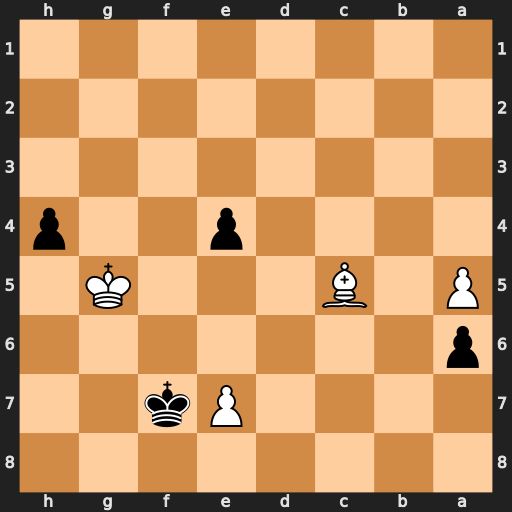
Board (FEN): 8/4Pk2/p7/P1B3K1/4p2p/8/8/8
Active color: b
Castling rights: -
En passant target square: -
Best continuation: h3 Bg1 e3 Bxe3 h2